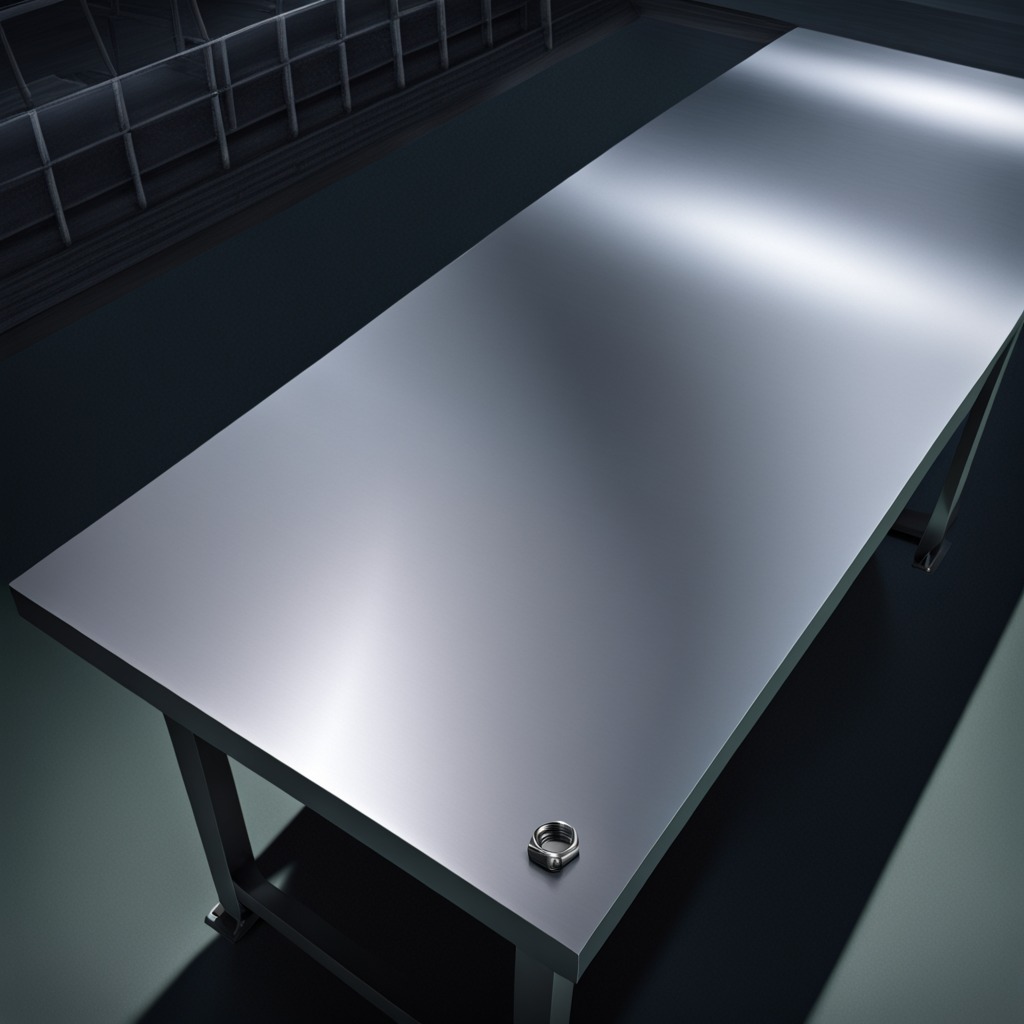
A metal nut is lying on the tabletop.